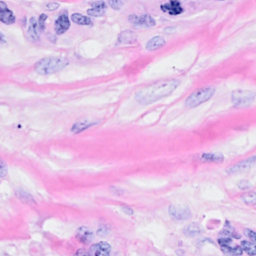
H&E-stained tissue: Breast